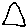
Label: triangle